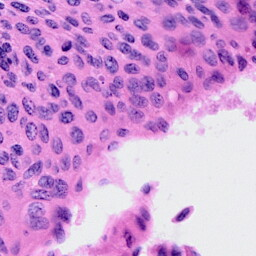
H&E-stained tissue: Cervix